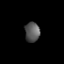
Tissue: prostate
Cell type: Epithelial cells
Senescence score: 0.336
Nuclear area (px): 292
Mean DAPI intensity: 87.045